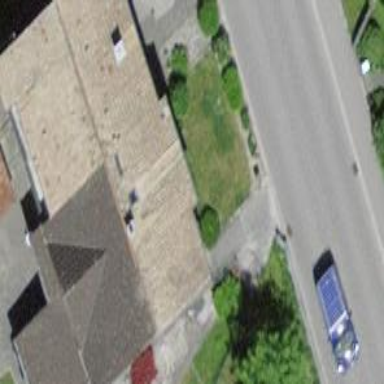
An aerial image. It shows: Terrace building.